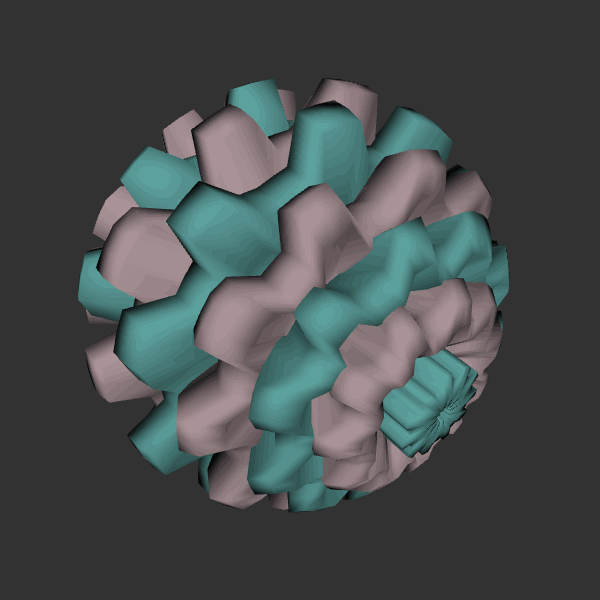
Background: dark